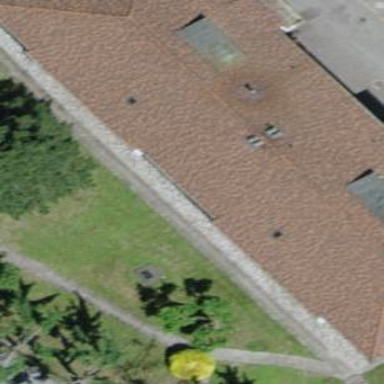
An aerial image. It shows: Building with apartments featuring hipped roof made of roof tiles.